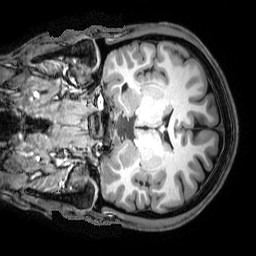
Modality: T1w
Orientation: sagittal
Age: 22
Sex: male
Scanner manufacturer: philips
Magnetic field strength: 3 T
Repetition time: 8.125 s
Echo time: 3.728 s